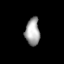
Tissue: lung
Cell type: Epithelial cells
Senescence score: 0.558
Nuclear area (px): 387
Mean DAPI intensity: 164.457